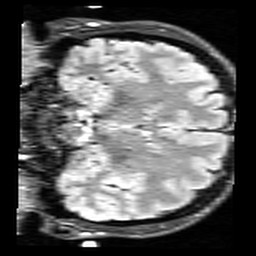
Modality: FLAIR
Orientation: coronal
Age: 28
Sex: female
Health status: healthy
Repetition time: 12 s
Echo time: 0.095 s